Field crop: maize
Growth stage: 2
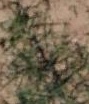
Species: salsola